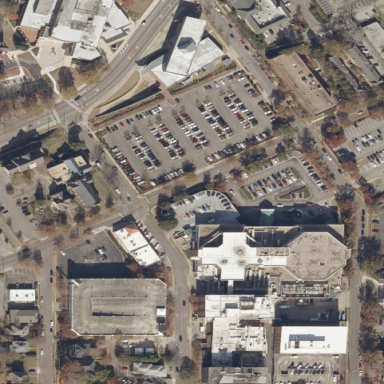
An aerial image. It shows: Hospital providing healthcare services.